Question: I want to check my test coverage of GWT codes using EclEmma, when i run coverage it always shows zero percentage of coverage in report.
Can any one help me out..
Below is the image of coverage report, it show i didn't cover any instructions,

thanks anyway..
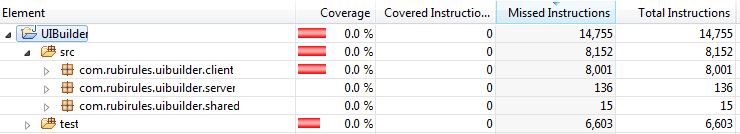
Answer: Ensure the EclEmma global filters are correct.
On 'Preferences', 'Java', 'Code Coverage' it should show Includes: * and nothing in Excludes: